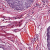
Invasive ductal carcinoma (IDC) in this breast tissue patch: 0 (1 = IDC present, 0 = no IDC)